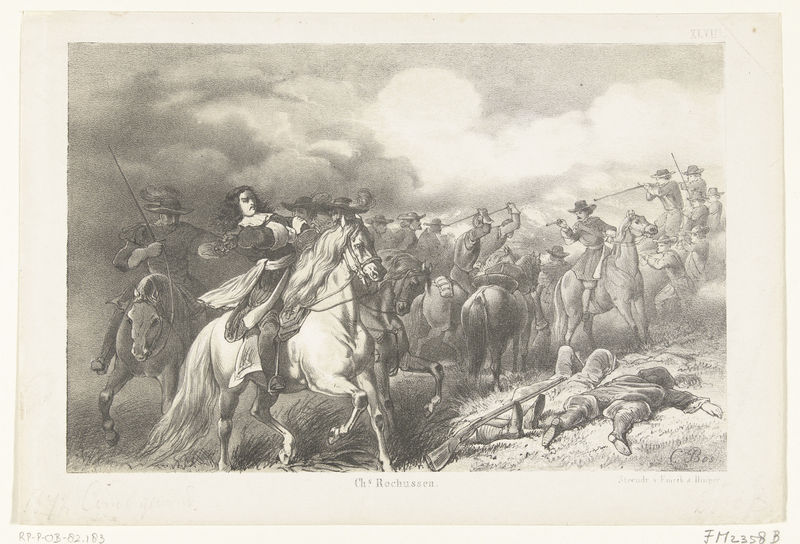
Titel: Condé gewond na de overtocht over de Rijn
Künstler: Christiaan Bos
Standort: Amsterdam
Institution: Rijksmuseum
Schlagwörter: fight, hat, swords, woman, print, clouds, horses, landscape, nature, death, grass, black and white, etching, battle, french, dead, dynamic, war, horse, mane, horsemen, musket, weapons, gun fight